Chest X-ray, AP view. Patient: 55 years old, sex F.
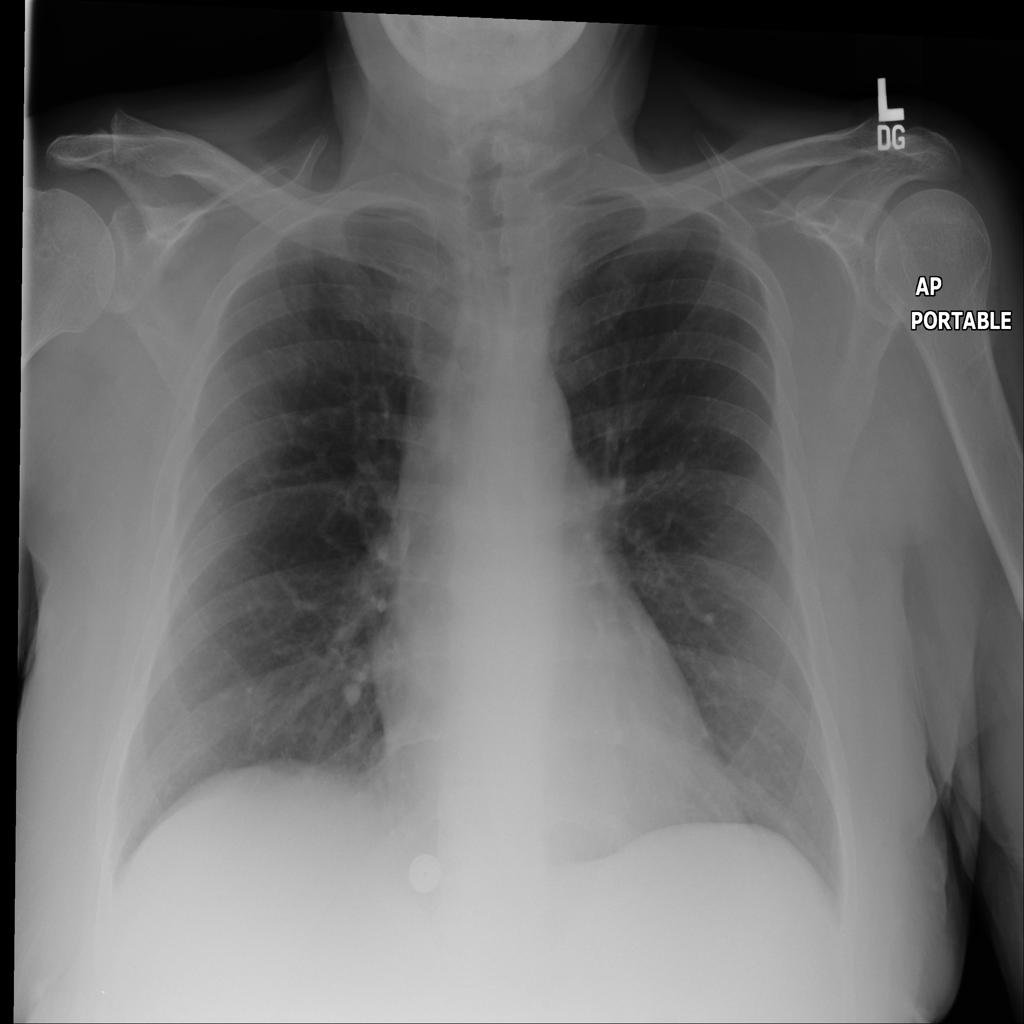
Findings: No Finding